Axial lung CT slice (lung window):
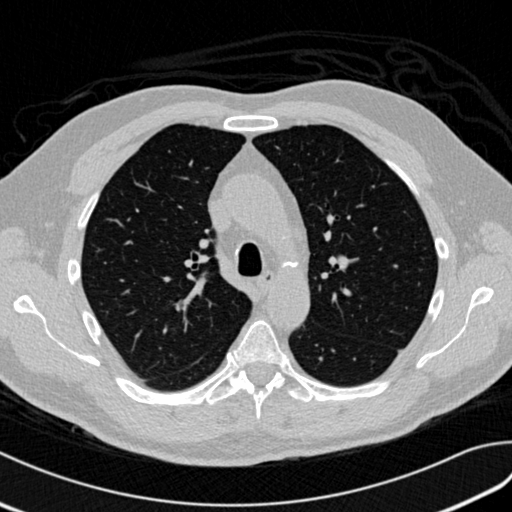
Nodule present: no